Field crop: maize
Growth stage: 1
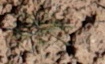
Species: lolium